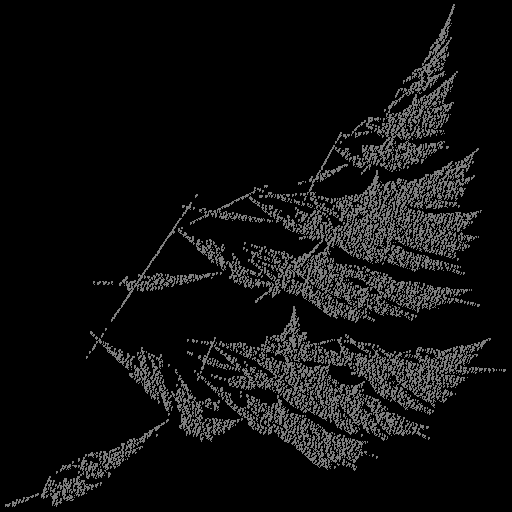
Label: turbanshell